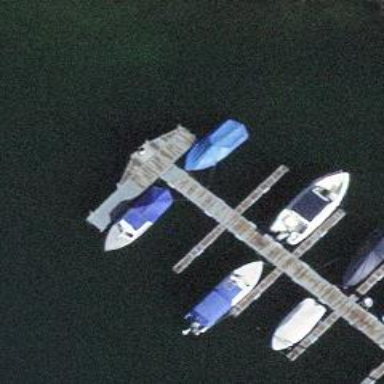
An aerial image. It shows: Man-made pier.